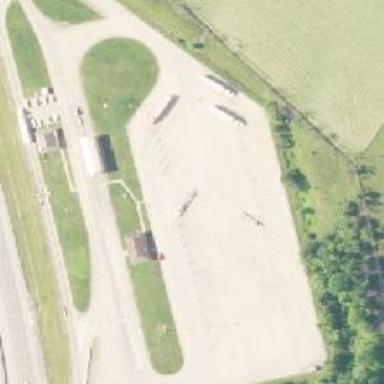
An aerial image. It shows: Rest area on the road.